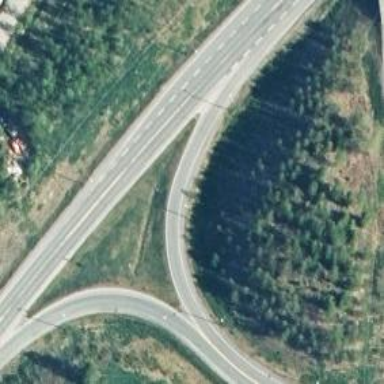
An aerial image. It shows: Asphalt trunk highway.